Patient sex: F
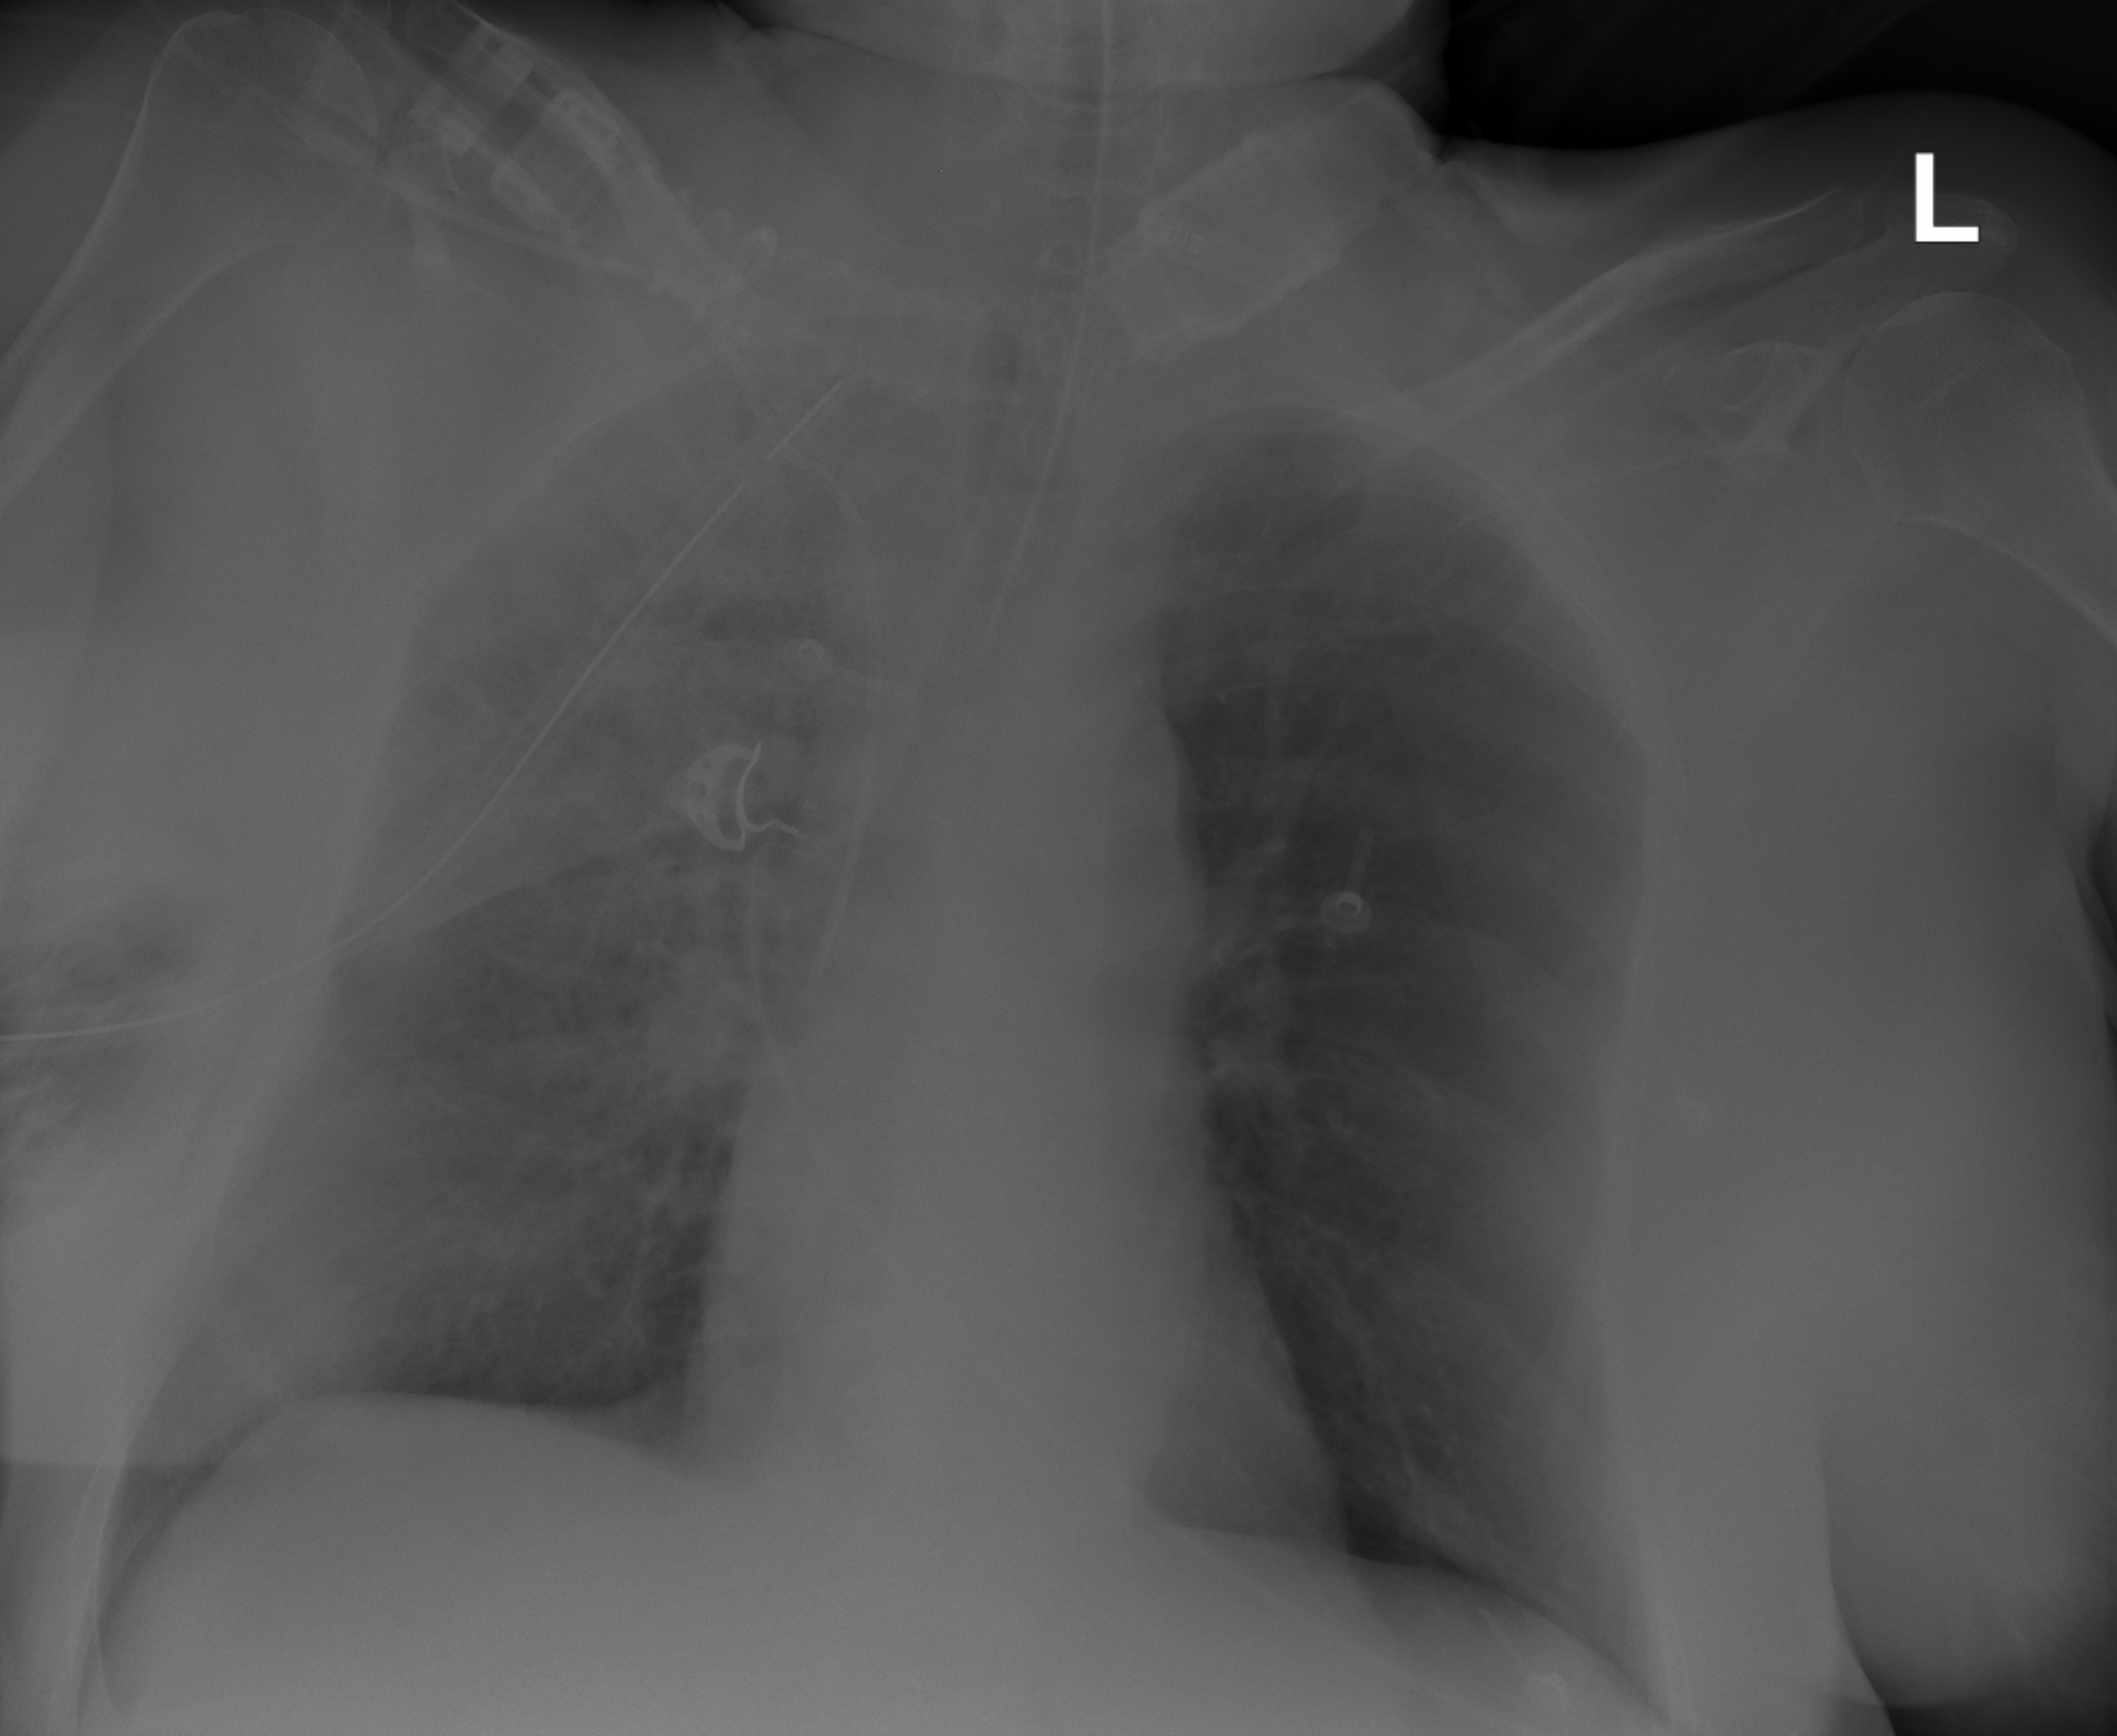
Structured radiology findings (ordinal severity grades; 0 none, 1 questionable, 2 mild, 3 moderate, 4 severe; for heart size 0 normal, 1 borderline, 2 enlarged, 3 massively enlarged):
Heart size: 0
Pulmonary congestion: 0
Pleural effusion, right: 0
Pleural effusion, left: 0
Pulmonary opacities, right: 3
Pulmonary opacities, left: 0
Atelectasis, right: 3
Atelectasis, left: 0